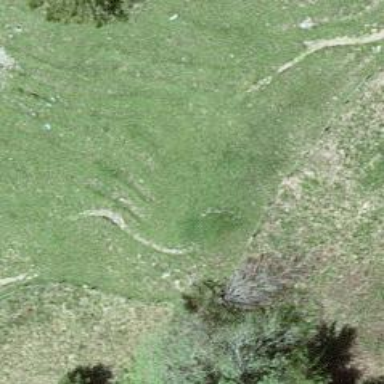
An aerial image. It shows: Path covered in grass.